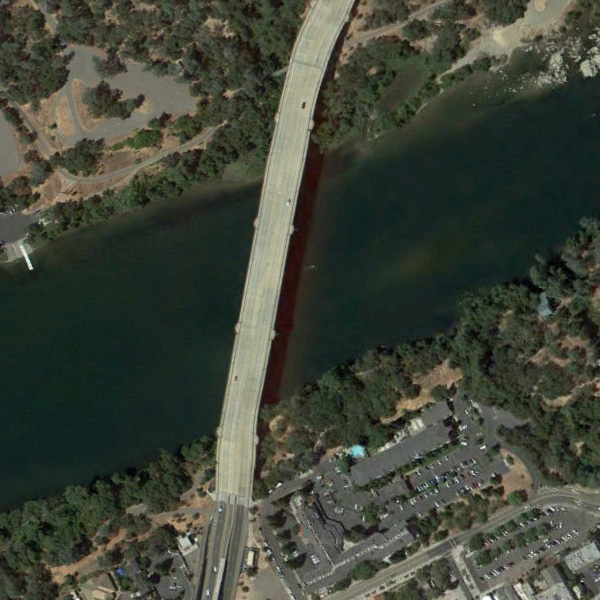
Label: Bridge